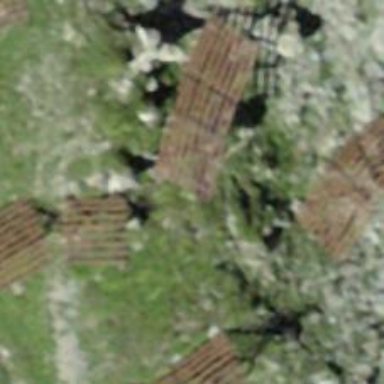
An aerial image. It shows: Snow fence that is man-made.